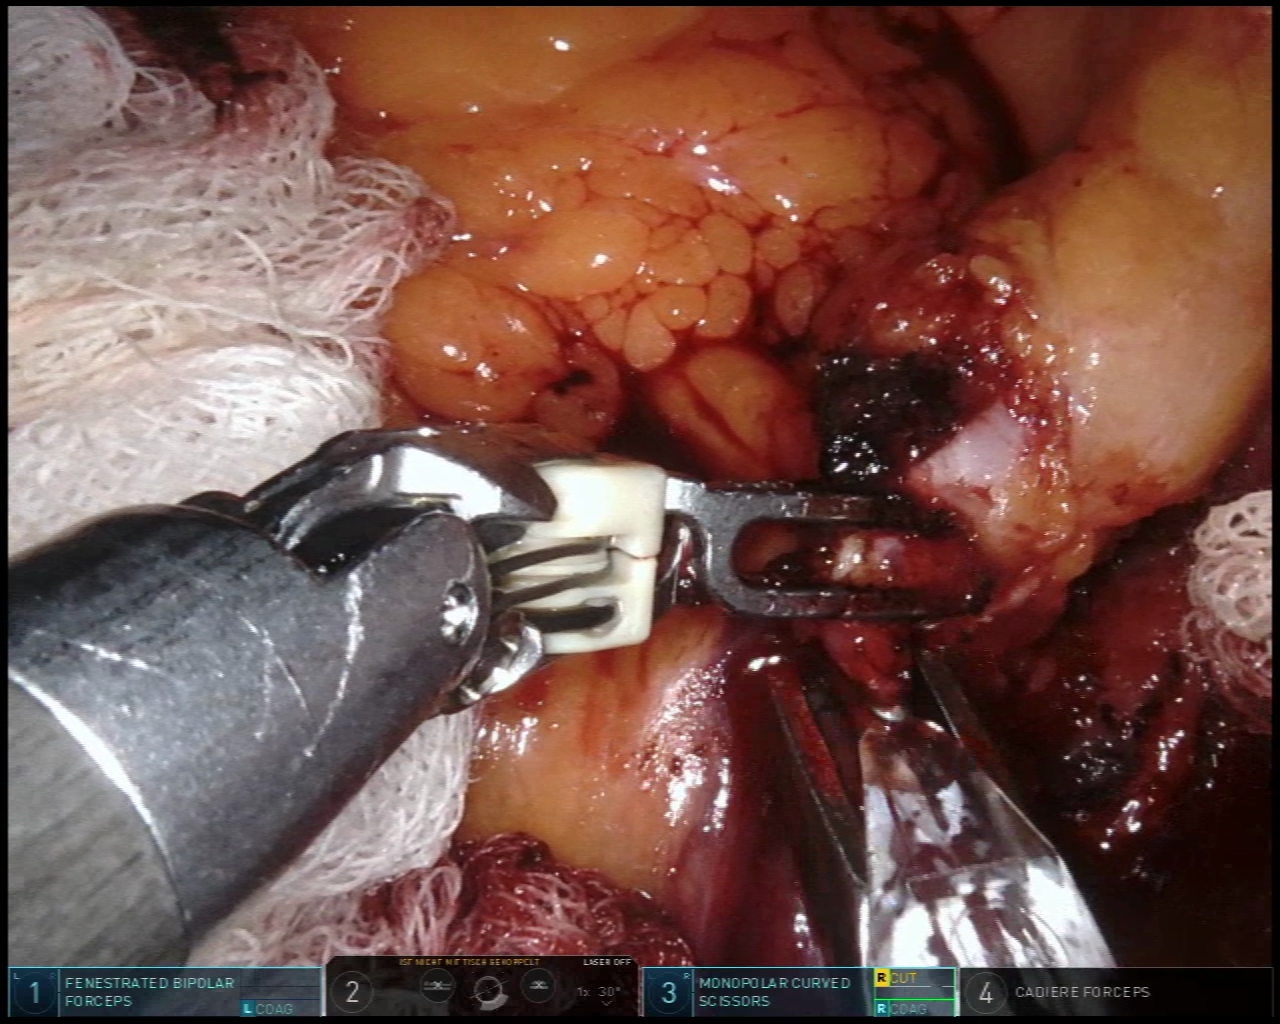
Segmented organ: intestinal_veins
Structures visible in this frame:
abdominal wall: no
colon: no
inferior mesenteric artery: no
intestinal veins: yes
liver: no
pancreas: no
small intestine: no
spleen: no
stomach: no
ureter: no
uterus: no
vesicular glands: no